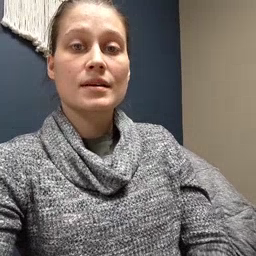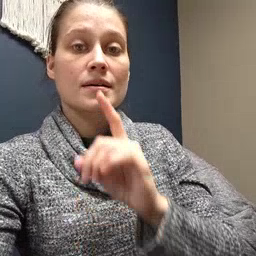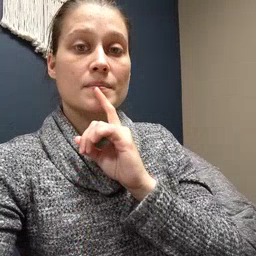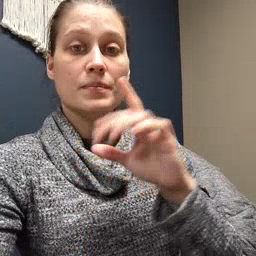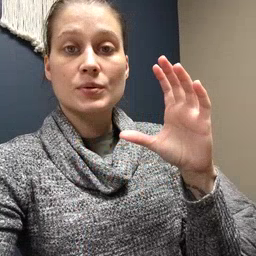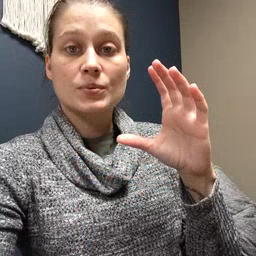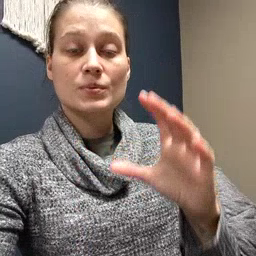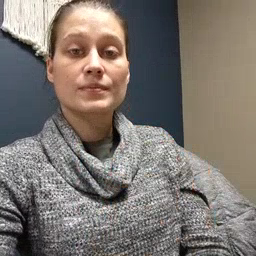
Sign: balloon